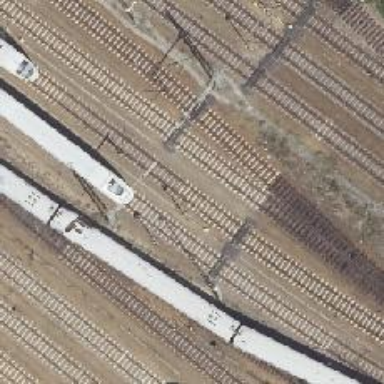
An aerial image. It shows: Railway signal.